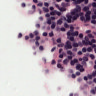
Metastatic tissue present: no